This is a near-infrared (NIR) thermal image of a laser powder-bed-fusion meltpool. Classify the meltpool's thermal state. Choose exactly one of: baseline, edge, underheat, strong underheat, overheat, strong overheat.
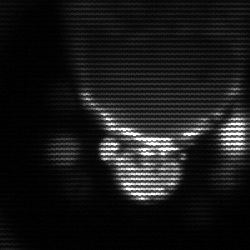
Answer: edge